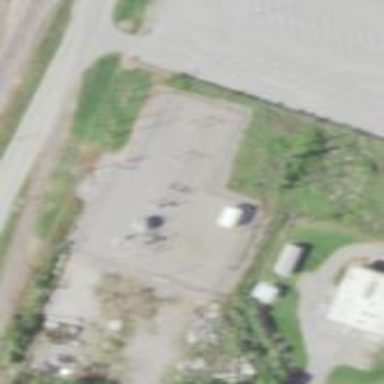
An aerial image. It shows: Distribution level power substation enclosed by fence.